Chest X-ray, PA view. Patient: 31 years old, sex M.
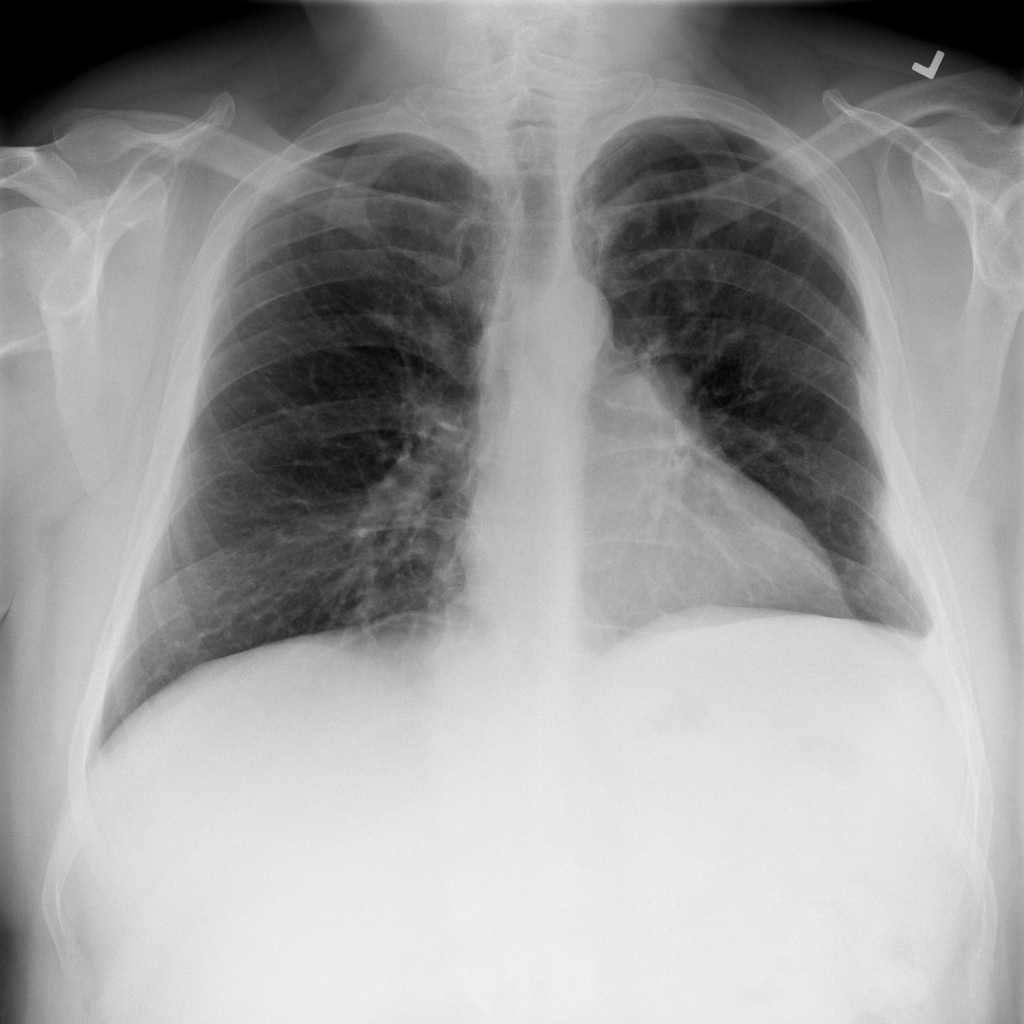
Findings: Pleural_Thickening